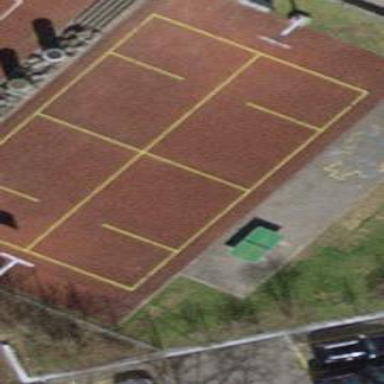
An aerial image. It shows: Basketball court on pitch.